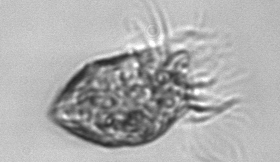
Label: Strombidium_morphotype1